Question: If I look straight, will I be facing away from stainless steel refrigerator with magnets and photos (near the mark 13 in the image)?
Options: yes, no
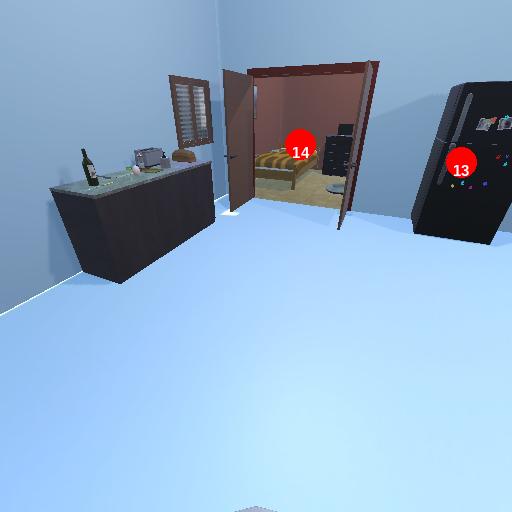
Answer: yes